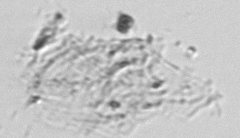
Label: detritus_transparent